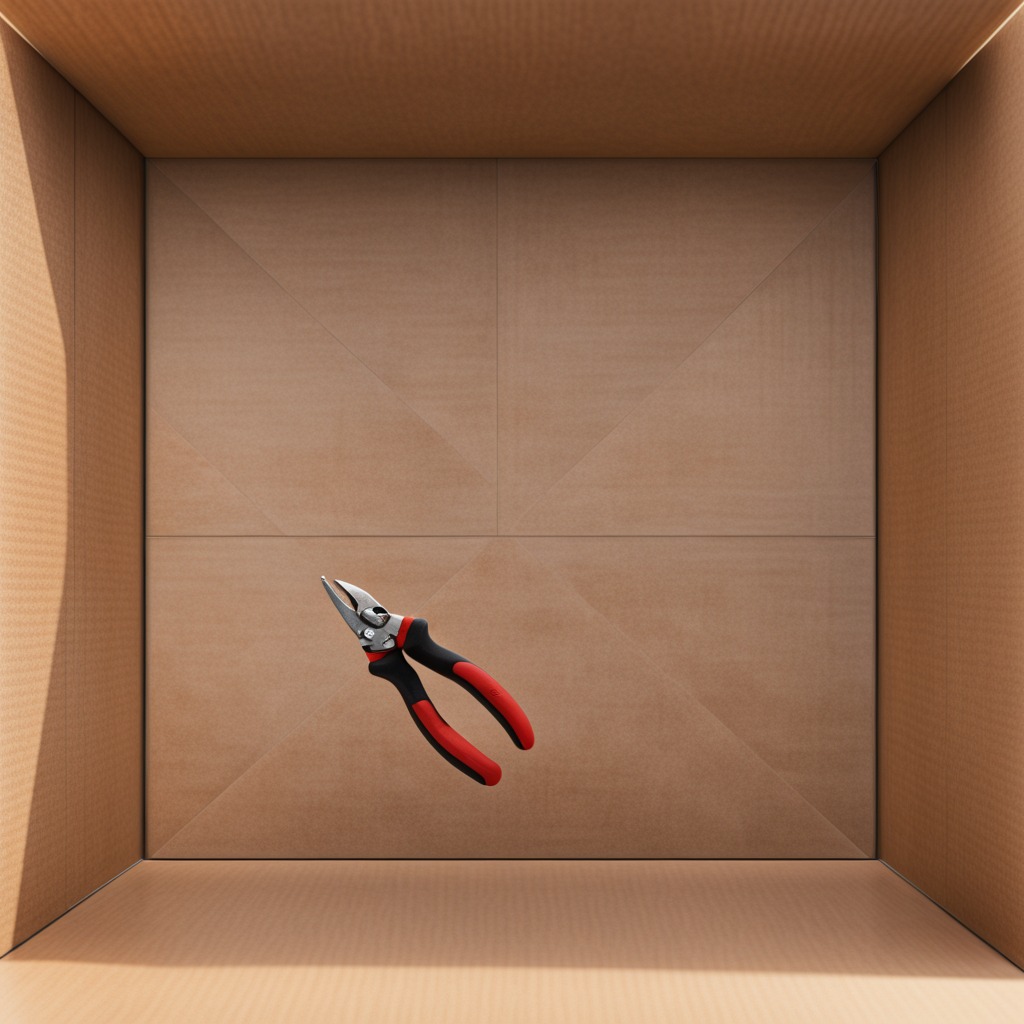
A plier is lying on the cardboard box surface in an outdoor workshop during daytime bright natural light soft shadows slightly creased but